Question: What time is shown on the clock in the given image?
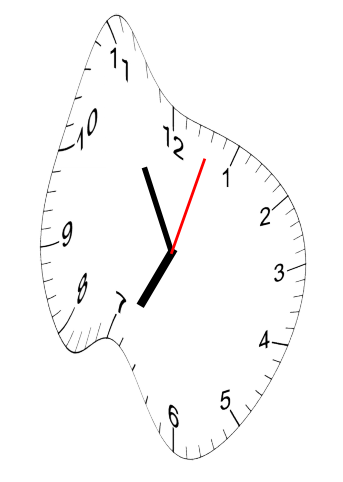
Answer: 06:55:03